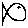
Label: fish